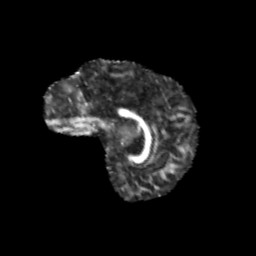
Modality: FA
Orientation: sagittal
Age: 12
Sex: female
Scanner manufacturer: siemens
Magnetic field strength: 3 T
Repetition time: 3.8 s
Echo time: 0.07 s